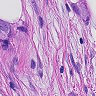
Metastatic tissue present: yes